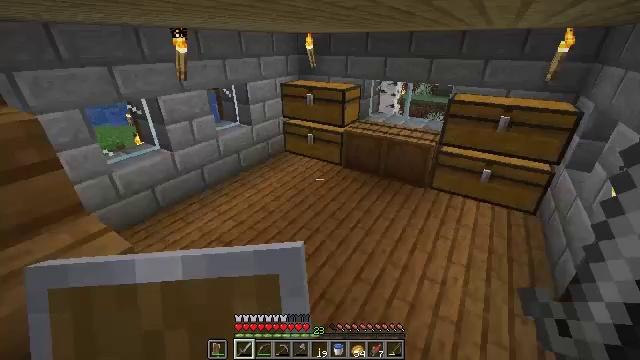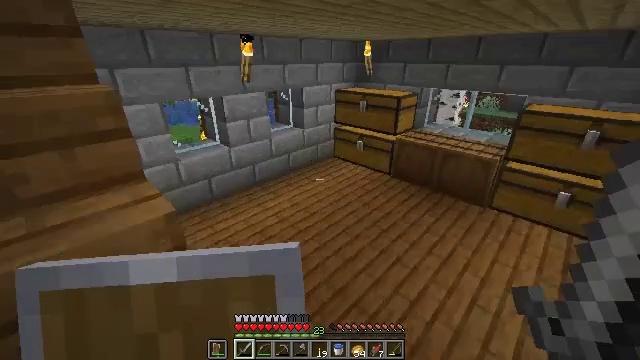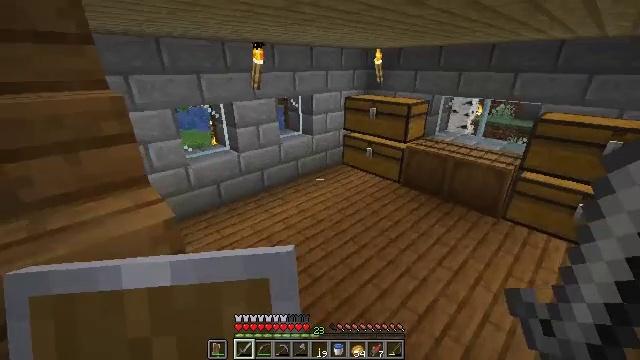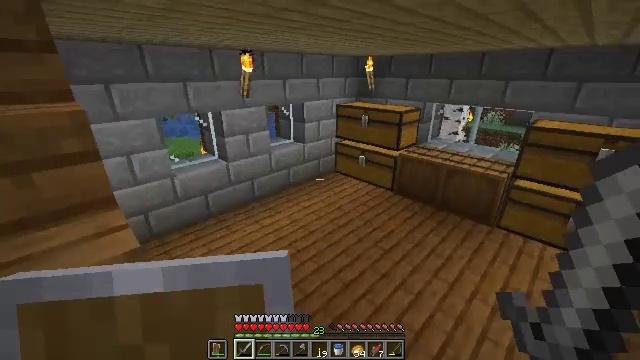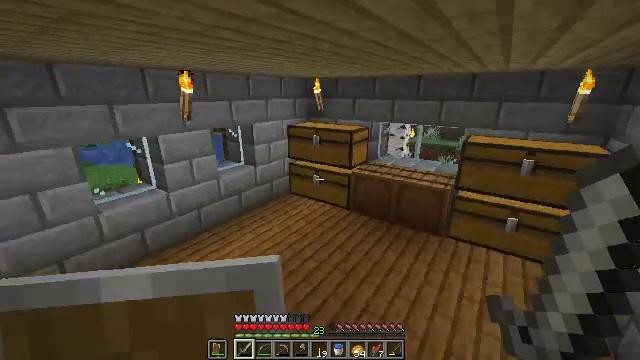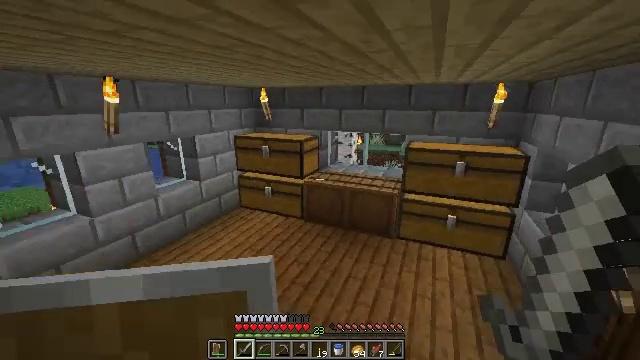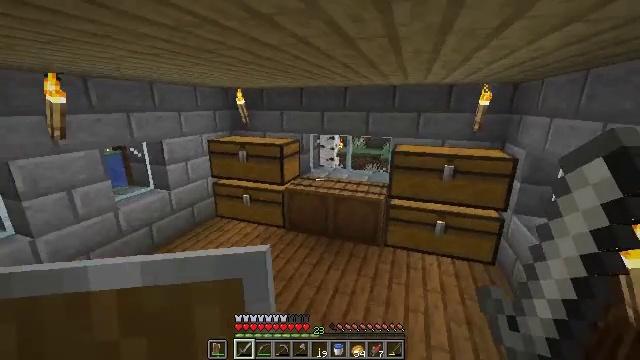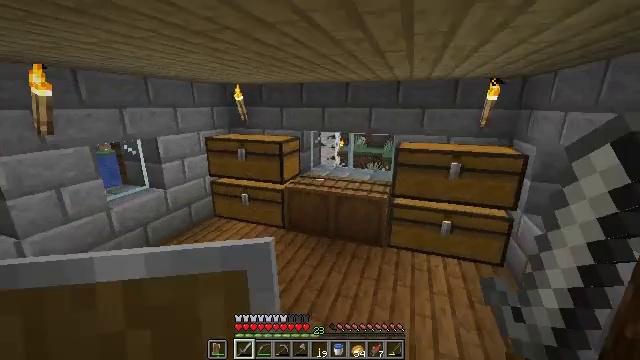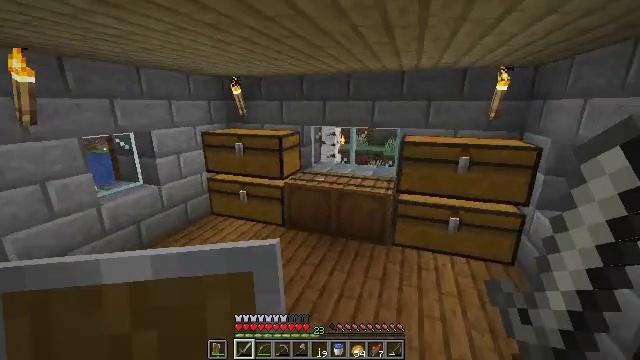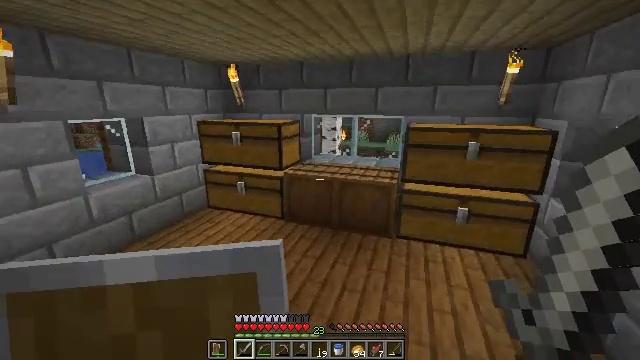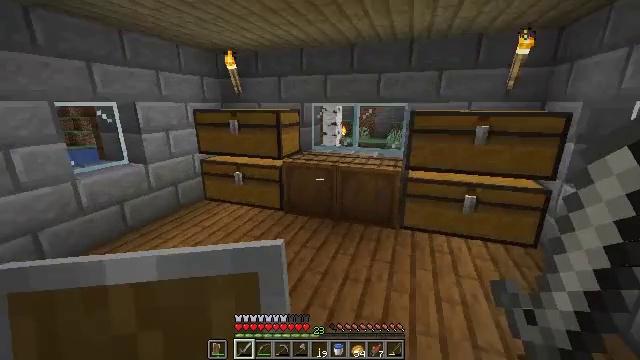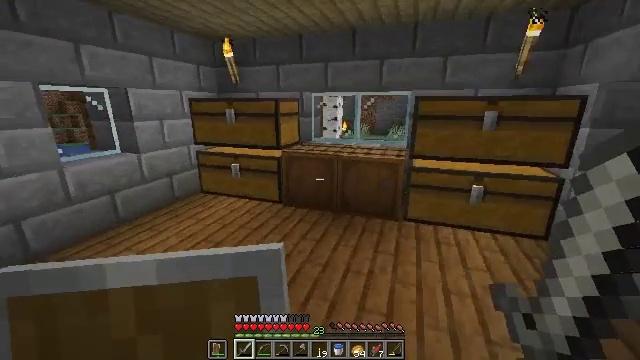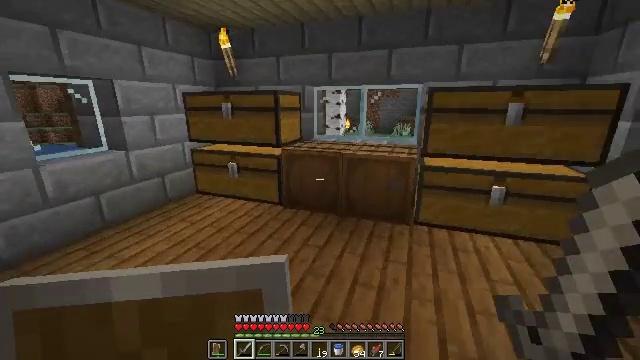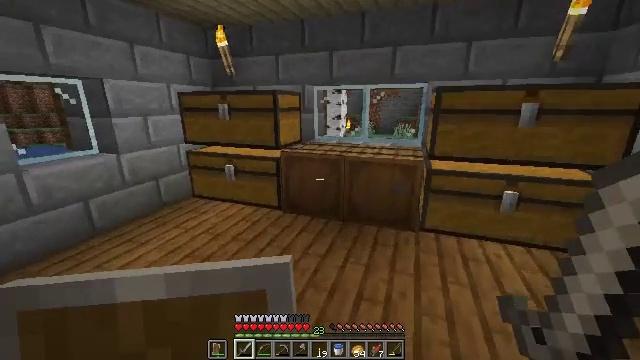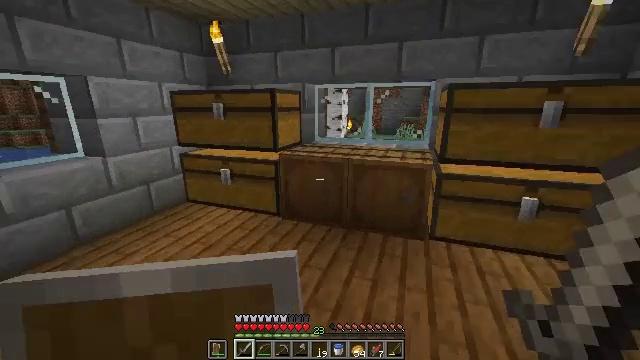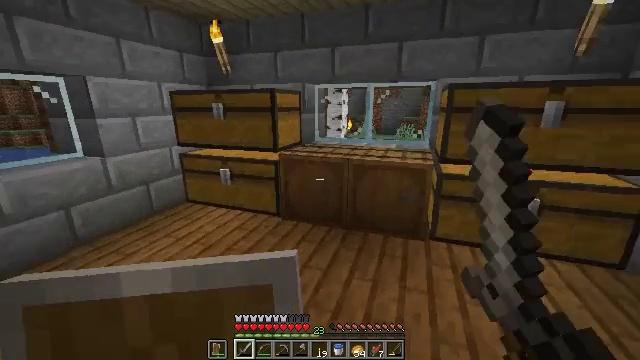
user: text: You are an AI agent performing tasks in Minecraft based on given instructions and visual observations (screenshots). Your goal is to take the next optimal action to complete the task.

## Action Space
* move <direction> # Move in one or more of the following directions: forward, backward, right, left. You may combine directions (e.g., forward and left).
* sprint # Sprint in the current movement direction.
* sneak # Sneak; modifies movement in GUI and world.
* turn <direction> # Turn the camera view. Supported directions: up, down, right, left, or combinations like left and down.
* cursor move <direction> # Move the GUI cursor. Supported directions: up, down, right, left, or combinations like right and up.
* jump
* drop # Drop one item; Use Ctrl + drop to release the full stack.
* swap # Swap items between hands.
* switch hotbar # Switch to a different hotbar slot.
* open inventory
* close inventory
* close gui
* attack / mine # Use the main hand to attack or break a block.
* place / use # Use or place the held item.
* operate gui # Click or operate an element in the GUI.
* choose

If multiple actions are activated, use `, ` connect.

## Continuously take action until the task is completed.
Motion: motion action
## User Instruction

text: Craft gold nugget.
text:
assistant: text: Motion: move forward, turn left and up
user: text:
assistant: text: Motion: move forward, turn left and up
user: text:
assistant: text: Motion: move forward, turn right and up
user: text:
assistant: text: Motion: move forward, turn right and up
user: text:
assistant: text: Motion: move forward, turn right and up
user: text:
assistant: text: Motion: move forward, turn right
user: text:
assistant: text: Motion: move forward
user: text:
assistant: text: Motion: move forward
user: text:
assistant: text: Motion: move forward
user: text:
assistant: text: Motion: move forward
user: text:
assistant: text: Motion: move forward
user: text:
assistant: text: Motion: move forward
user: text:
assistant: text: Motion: move forward
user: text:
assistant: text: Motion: move forward, use / place
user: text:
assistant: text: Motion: move forward, use / place
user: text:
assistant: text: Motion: no_op
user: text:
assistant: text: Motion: no_op
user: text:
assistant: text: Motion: no_op
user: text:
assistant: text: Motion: open gui
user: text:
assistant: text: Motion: no_op
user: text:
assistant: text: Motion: no_op
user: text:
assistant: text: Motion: no_op
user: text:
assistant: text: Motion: no_op
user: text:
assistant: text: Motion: no_op
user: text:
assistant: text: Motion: no_op
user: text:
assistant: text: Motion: cursor move up
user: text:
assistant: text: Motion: cursor move left and up
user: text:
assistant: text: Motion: cursor move left and up
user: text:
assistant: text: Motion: no_op
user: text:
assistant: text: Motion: no_op